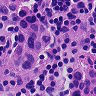
Metastatic tissue present: yes